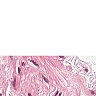
Metastatic tissue present: no